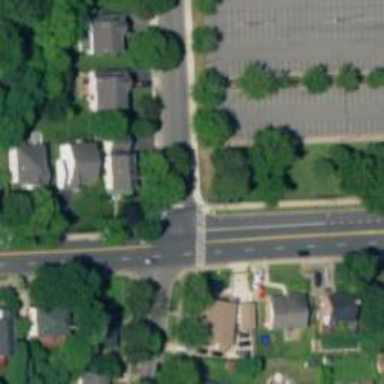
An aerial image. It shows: Marked road crossing.